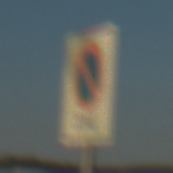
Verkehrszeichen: BeginnEingeschraenktesHalteverbotZone
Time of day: SunriseSunset
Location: Outdoor (Beach)
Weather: Clear
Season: NotSpecified
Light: Natural